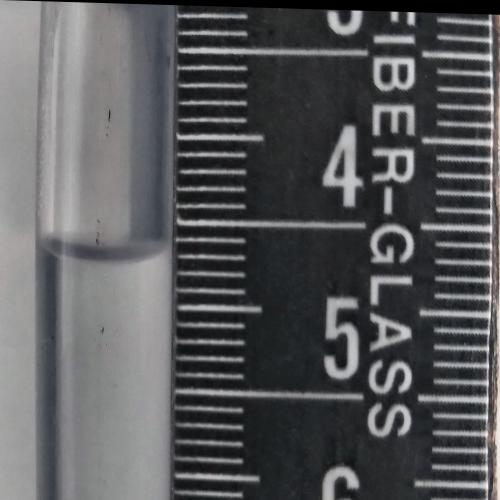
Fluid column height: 4.7 cm